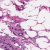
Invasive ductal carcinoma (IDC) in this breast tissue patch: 0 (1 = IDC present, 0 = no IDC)